Question: Here is an image of how my contact form looks in all the different browsers:

I've tried editing some of the CSS but I'm looking for complete control over these elements, but I also don't want to lose flexibility (I am also using jQuery).
Is there a way to override the browsers rendering methods for these text areas, or am I stuck with the default styling?
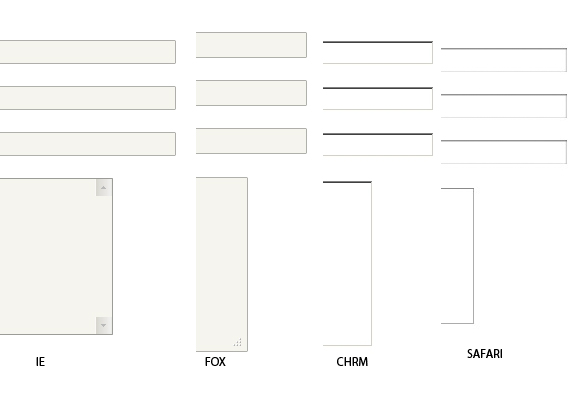
Answer: Take a look at <URL>. normalize.css makes browsers render all elements consistently and in line with modern standards. It's not a quick fix but at least it will give your elements some consistency for which to work on. If you use this, make sure you load it before your other styles otherwise the normalize.css styles will override your main stylesheet.